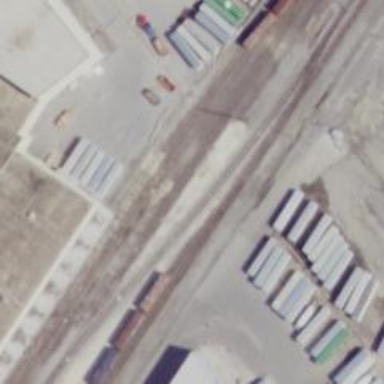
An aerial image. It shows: Rail spur service.